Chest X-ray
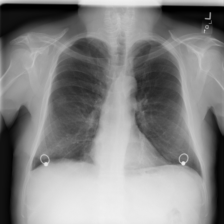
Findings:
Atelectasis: negative
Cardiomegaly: negative
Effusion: negative
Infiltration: negative
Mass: negative
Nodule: negative
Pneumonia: negative
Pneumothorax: negative
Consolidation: negative
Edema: negative
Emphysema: negative
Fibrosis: negative
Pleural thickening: negative
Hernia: negative